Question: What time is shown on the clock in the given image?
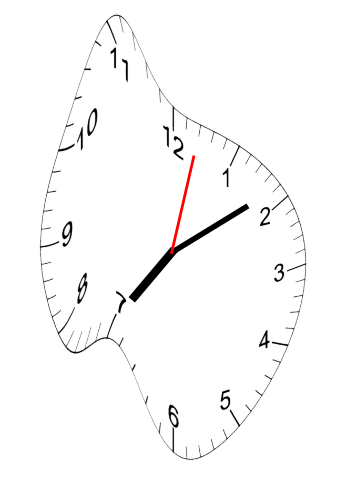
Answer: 07:09:02